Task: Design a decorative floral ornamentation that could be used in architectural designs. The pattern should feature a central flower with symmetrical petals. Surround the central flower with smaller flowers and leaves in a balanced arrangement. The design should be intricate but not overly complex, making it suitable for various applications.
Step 1311:
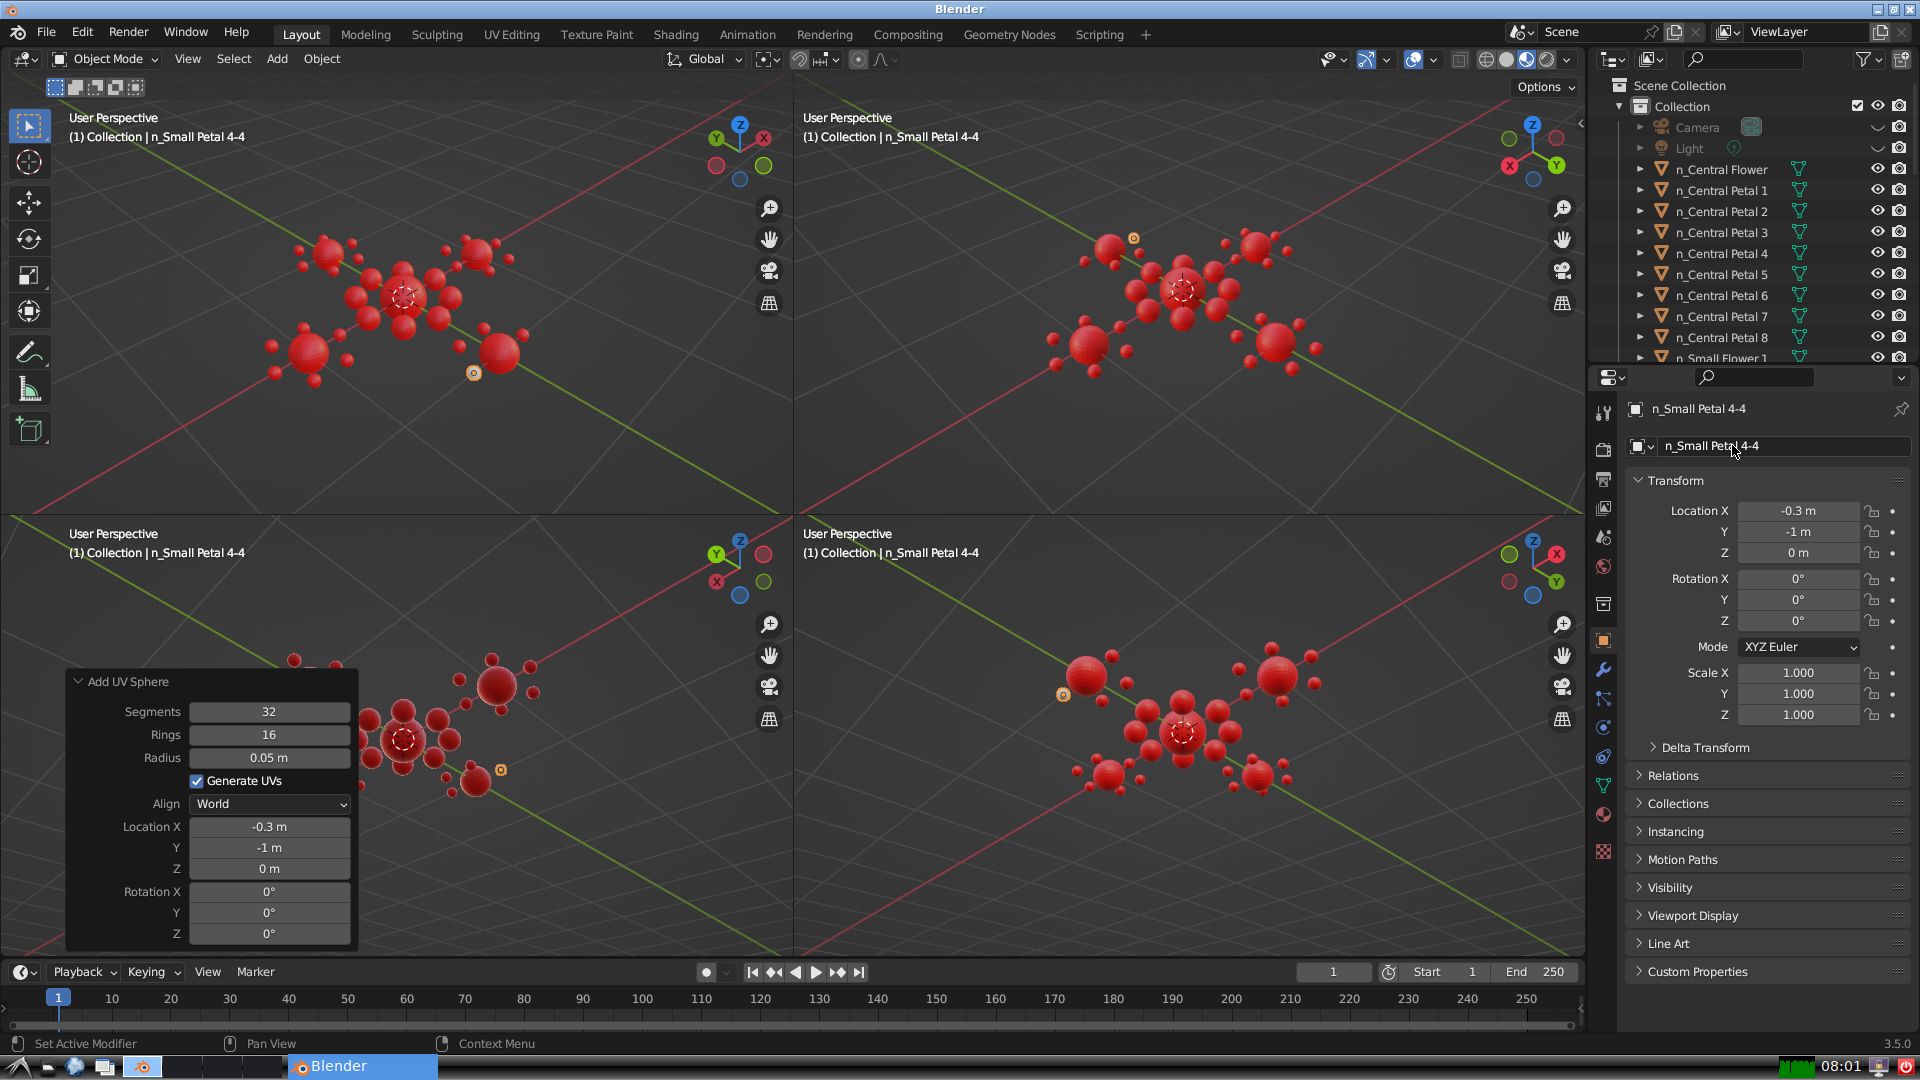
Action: {"mouse_move": [1603, 815]}